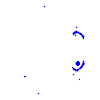
Particle: pion